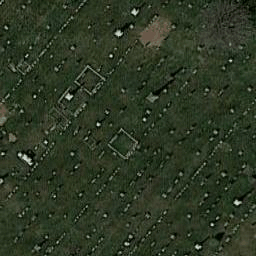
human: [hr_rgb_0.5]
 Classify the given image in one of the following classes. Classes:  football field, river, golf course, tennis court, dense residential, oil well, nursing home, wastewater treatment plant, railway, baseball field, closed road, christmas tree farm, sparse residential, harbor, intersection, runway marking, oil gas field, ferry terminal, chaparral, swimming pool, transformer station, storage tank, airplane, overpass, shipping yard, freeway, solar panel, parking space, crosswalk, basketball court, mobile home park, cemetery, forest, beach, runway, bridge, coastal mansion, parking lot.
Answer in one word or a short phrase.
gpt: cemetery